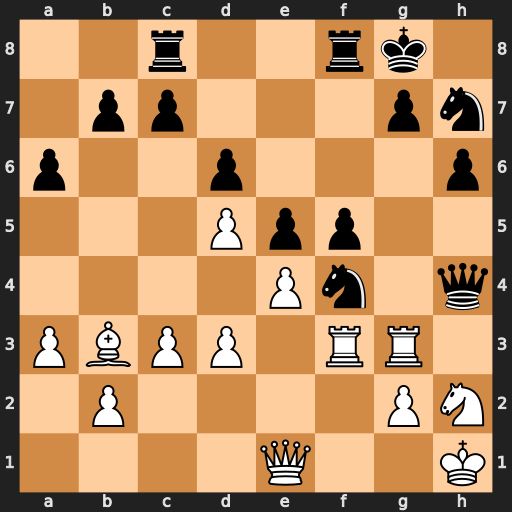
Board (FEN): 2r2rk1/1pp3pn/p2p3p/3Ppp2/4Pn1q/PBPP1RR1/1P4PN/4Q2K
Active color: w
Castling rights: -
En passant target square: -
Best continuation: Rxg7+ Kxg7 Qxh4